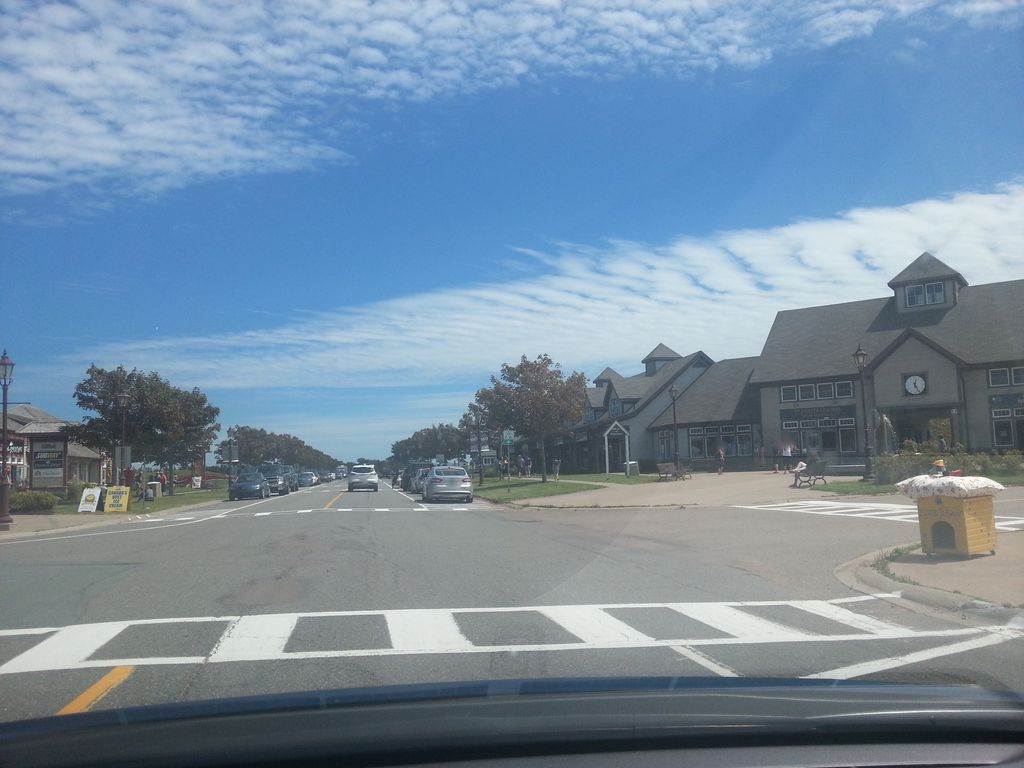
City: charlottetown